Question: I have a really dumb question to ask.
I am trying to make a div span 100% of the width of a webpage, but it doesn't reach. I want it to be dynamic (not specify the width in px) and I definitely don't want it to make a horizontal scroll bar appear.
I'm trying to make something similar to Stack Overflow's 100% page width 'alerts' which tell you when you've earned a new badge.
Screenshot of my site:

Code for the pink banner div
'''
<div width='100%' style="padding:0px; background-color:FF0099; background-image:url('pics/pink_bg.png'); ">
&nbsp;
</div>
'''
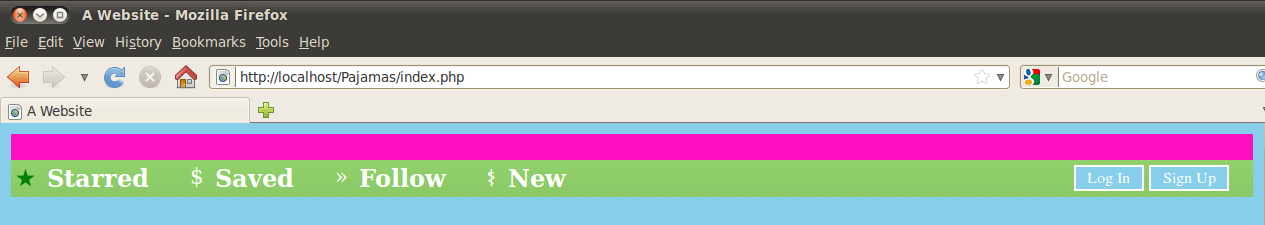
Answer: your tag might have css. you should set those to (0). I hope it will help.